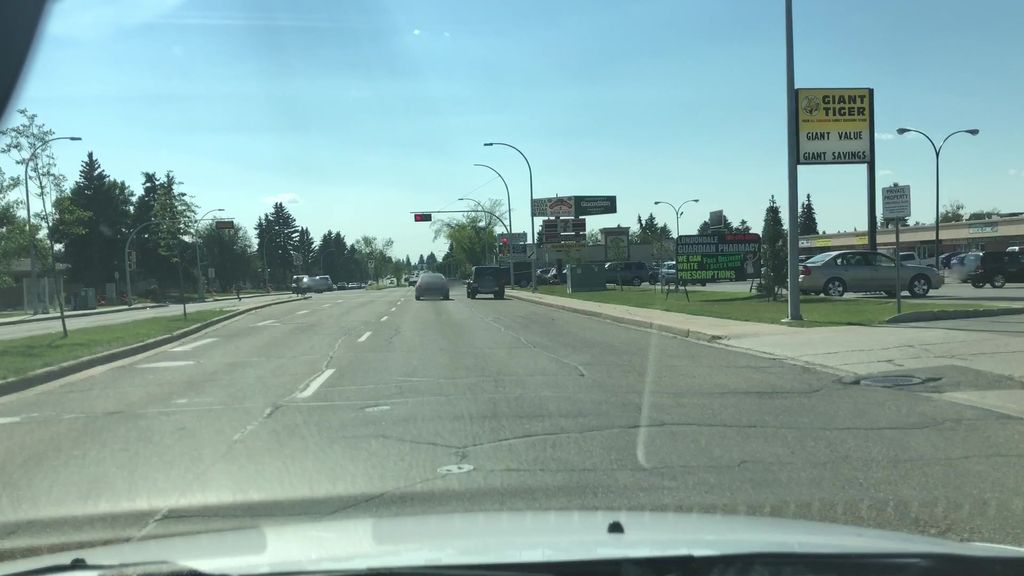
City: edmonton